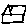
Label: house